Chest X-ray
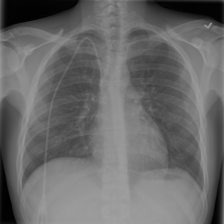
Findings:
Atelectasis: negative
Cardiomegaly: negative
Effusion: negative
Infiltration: positive
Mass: negative
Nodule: negative
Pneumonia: negative
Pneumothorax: negative
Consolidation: negative
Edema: negative
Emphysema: negative
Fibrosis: negative
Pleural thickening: negative
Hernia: negative